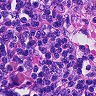
Metastatic tissue present: no